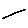
Label: line